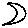
Label: moon